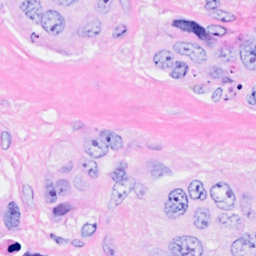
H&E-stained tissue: Breast